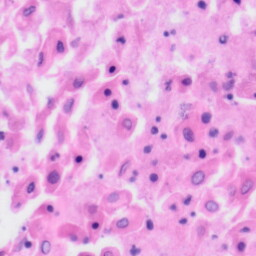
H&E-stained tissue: Tonsil